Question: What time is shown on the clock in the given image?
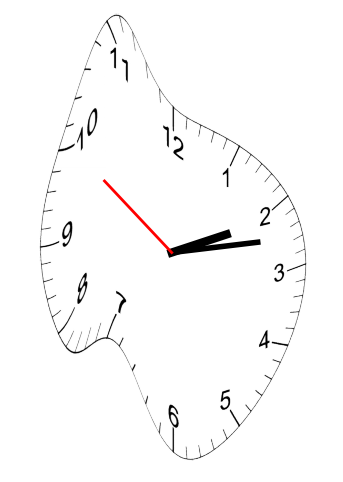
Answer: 02:12:50